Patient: sex F, age 36
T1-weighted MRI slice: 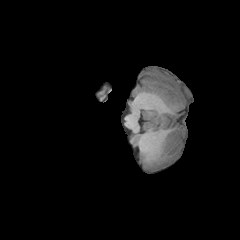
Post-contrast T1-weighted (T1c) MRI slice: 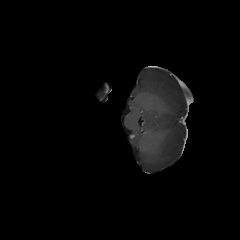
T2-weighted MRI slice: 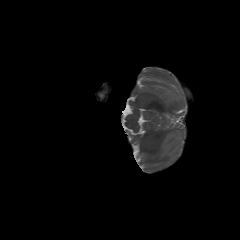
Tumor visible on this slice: no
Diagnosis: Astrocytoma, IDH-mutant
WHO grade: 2